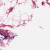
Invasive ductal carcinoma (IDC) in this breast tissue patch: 0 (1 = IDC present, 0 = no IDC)